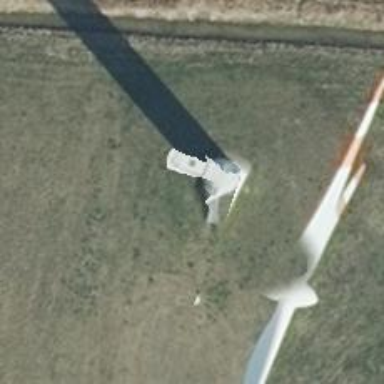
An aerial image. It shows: Wind-powered generator.